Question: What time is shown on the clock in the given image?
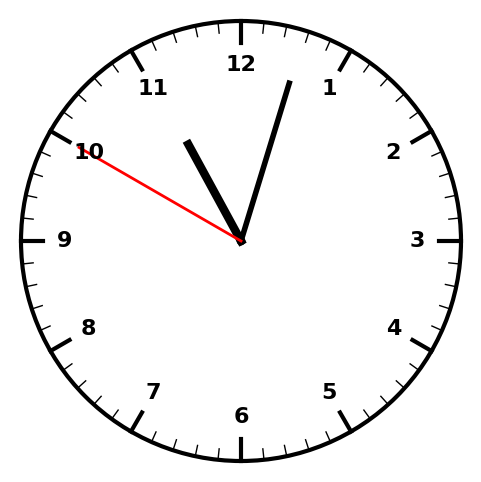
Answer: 11:02:50